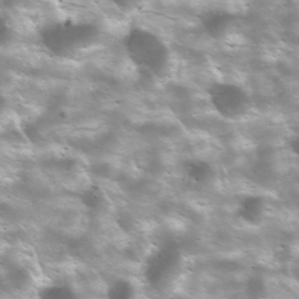
Label: non_frost